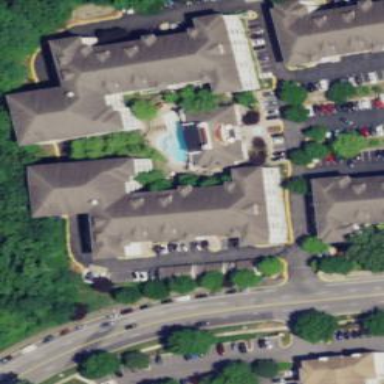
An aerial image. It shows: View of apartment building.